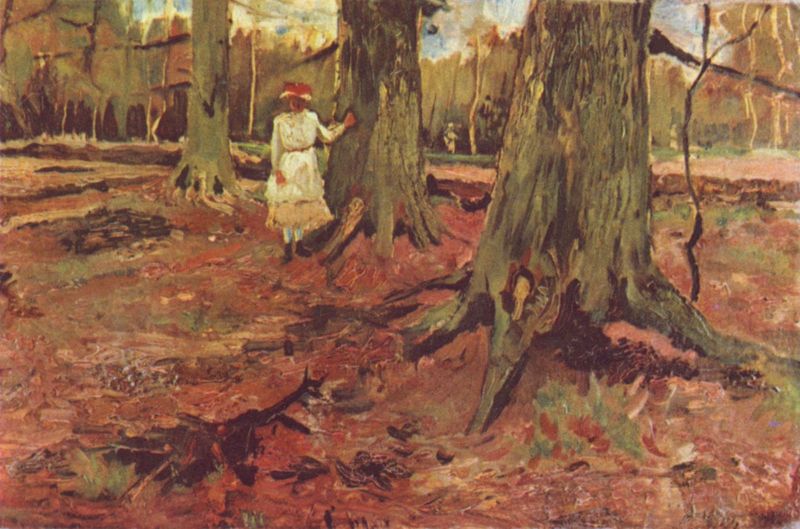
Titel: Mädchen in Weiß im Wald
Künstler: Vincent van Gogh
Standort: Otterlo
Institution: Kröller-Müller Museum
Schlagwörter: baum, blau, blätter, gemälde, hand, himmel, laub, schatten, weiß, wolken, baumstämme, bäume, gelb, grün, impressionismus, landschaft, menschen, mädchen, äste, abend, ausschnitt, braun, bunt, frau, holz, hut, kleid, licht, schwarz, ölbild, gras, gürtel, park, rot, weg, expressionismus, fest, malerei, rock, schleife, alt, arme, halten, stehen, hände, portrait, porträt, öl, ast, baumstamm, birken, dämmerung, erde, feld, natur, stamm, einsam, gehen, pastos, boden, mantel, stehend, drei, spitzen, wald, beine, sommer, schuhe, nachmittag, herbst, spazieren, figuren, stille, ölgemälde, stämme, inschrift, angelehnt, allein, rüschen, waldrand, strümpfe, unterrock, spaziergang, wurzel, zweig, moos, lichtung, halt, leinwand, stiefel, skulpturen, fuchs, unterholz, wurzeln, geäst, waldboden, rotbraun, heben, rinde, strumpfhose, gehölz, hans, spaziergänger, volant, eichen, anlehnen, neugier, verstecken, verloren, stumpf, unheimlich, herbstlich, hölzer, wals, reffen, schwarzwald, gelehnt, weisses kleid, braungrün, braunr, waldlichtung, waldsterben, stiefeletten, verirrt, fotoähnlich, humus, kleid heben, vorsichtig, wurzen, stehehens